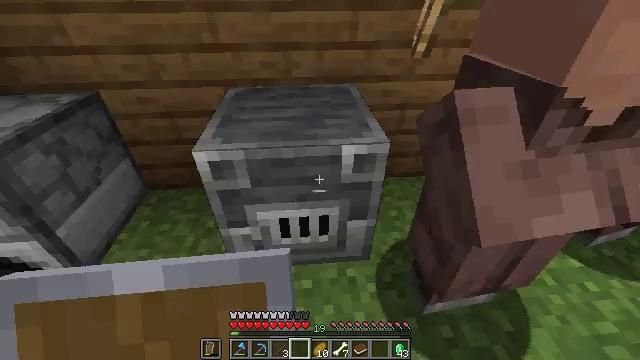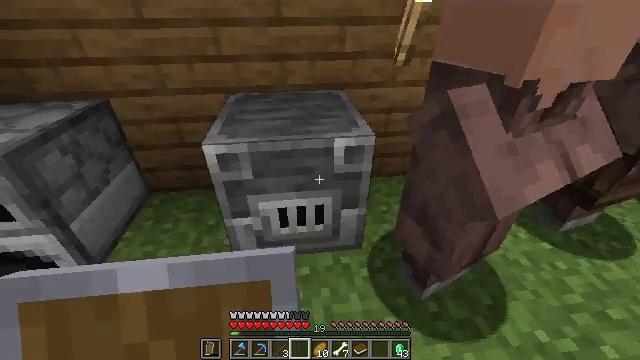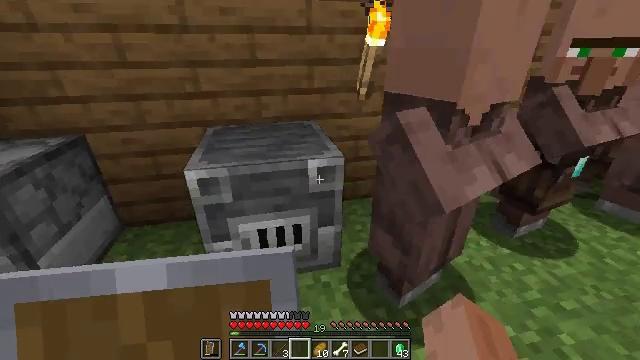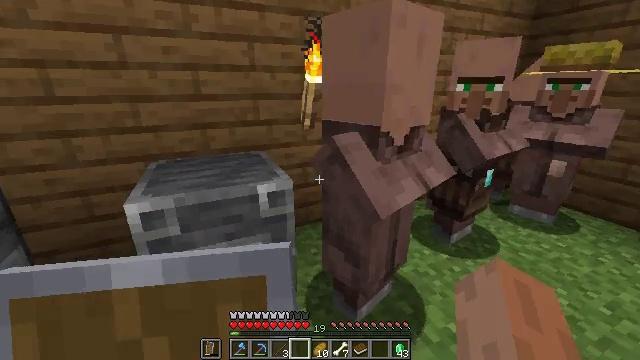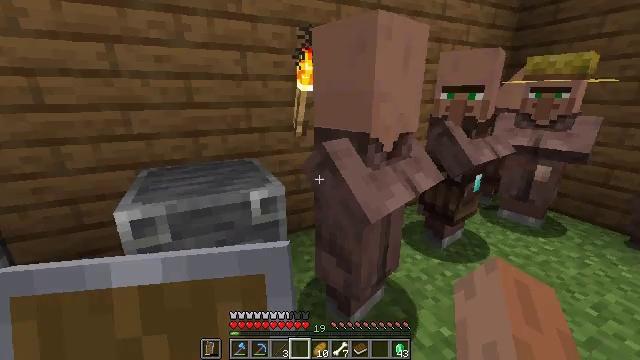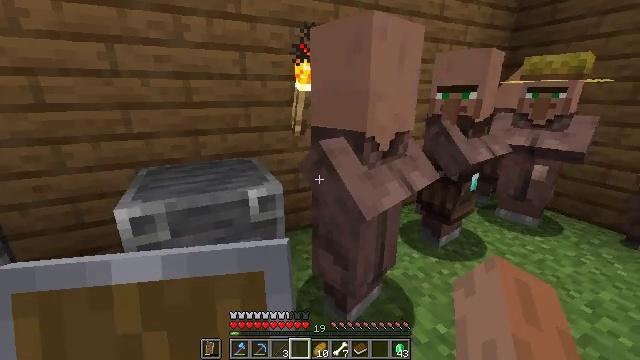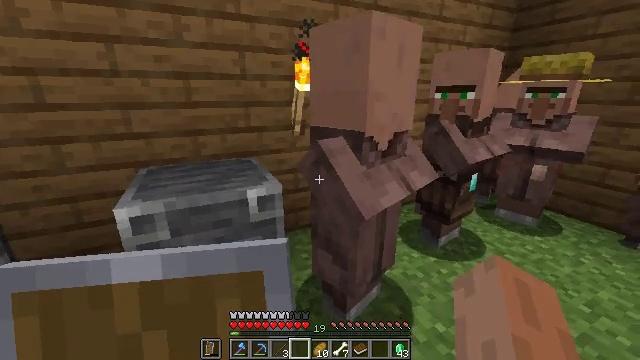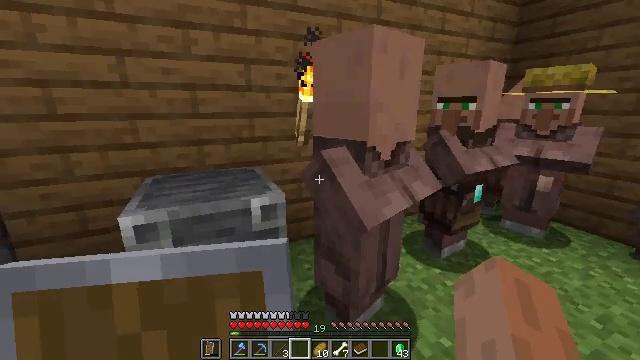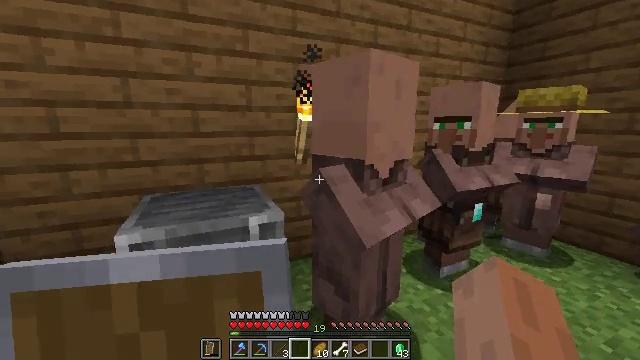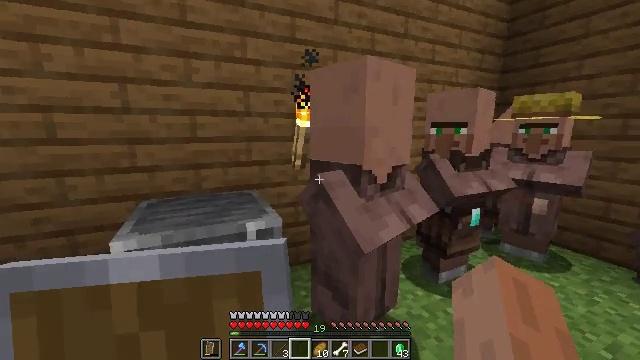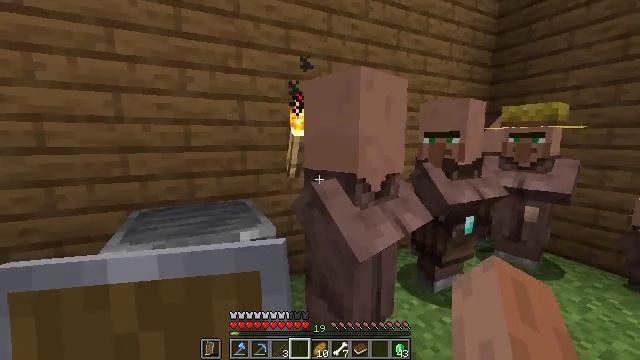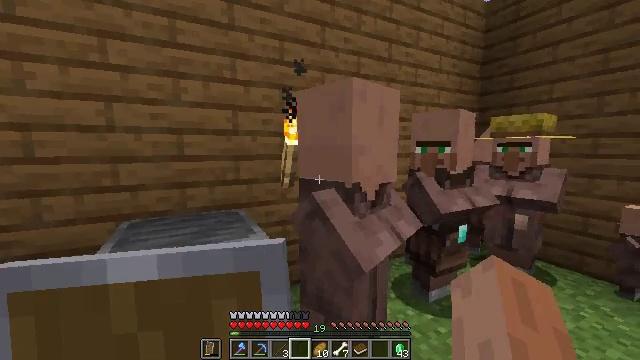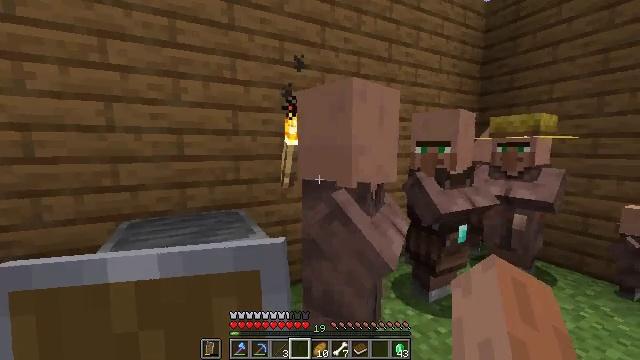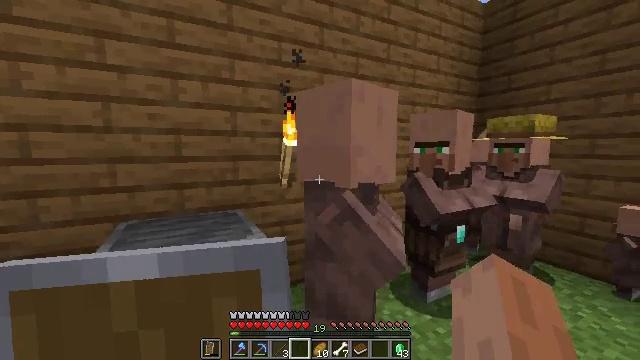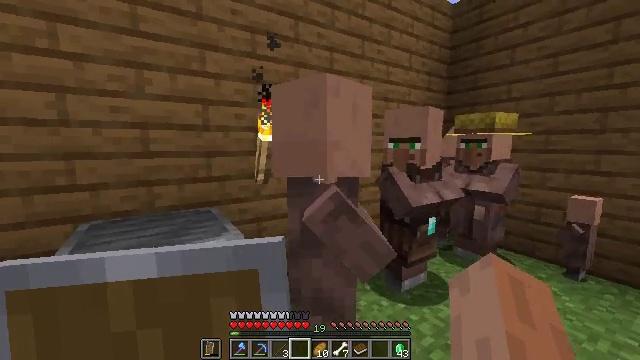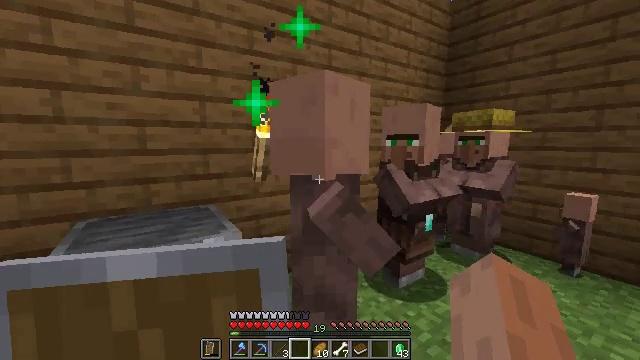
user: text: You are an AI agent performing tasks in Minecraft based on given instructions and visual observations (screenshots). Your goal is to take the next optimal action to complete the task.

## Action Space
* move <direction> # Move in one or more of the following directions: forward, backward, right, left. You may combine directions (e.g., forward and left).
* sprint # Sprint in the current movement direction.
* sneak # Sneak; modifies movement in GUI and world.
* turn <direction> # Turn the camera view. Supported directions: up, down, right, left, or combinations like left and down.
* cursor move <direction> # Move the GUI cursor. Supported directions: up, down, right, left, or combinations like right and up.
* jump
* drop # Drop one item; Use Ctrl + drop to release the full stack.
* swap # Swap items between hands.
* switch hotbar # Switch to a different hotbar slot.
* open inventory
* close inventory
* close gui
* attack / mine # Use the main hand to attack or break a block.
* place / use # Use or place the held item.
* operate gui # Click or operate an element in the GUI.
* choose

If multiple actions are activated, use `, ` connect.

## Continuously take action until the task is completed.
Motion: motion action
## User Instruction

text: Gather the blast furnace into your inventory.
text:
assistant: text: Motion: move back, turn right and up
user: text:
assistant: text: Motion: turn right and up
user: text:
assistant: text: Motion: turn right and up
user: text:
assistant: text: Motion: turn right and up
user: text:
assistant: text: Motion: no_op
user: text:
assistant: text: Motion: no_op
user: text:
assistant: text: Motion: turn up
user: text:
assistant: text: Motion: turn up
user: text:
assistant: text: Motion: turn up
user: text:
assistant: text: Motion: turn right and up
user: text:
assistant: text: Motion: turn right and up
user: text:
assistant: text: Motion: no_op
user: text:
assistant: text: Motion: no_op
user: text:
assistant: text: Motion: turn right and down
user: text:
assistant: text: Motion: no_op
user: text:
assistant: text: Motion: use / place
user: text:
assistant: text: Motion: use / place
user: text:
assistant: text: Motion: use / place
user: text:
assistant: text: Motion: turn up
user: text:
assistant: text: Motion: no_op
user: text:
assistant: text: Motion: open gui
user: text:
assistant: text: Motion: no_op
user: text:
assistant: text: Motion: no_op
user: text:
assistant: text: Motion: cursor move up
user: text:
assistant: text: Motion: cursor move left and up
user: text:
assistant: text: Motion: cursor move left
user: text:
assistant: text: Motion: cursor move left
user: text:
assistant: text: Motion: cursor move left and up
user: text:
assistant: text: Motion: no_op
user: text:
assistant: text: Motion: no_op